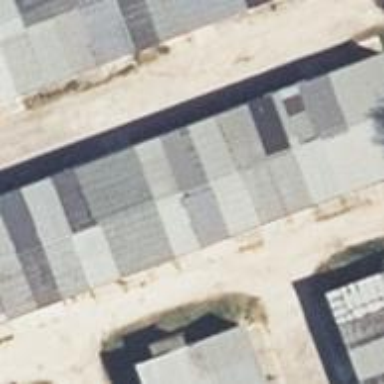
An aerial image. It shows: Group of garages.